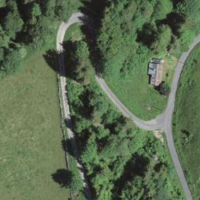
EUNIS habitat code: 23
Species observed at this site:
Astrantia major
Tussilago farfara